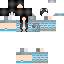
A female human skin with dark skin, wearing black long hair dressed in a blue hoodie and black pants, featuring a closed mouth.